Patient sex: M
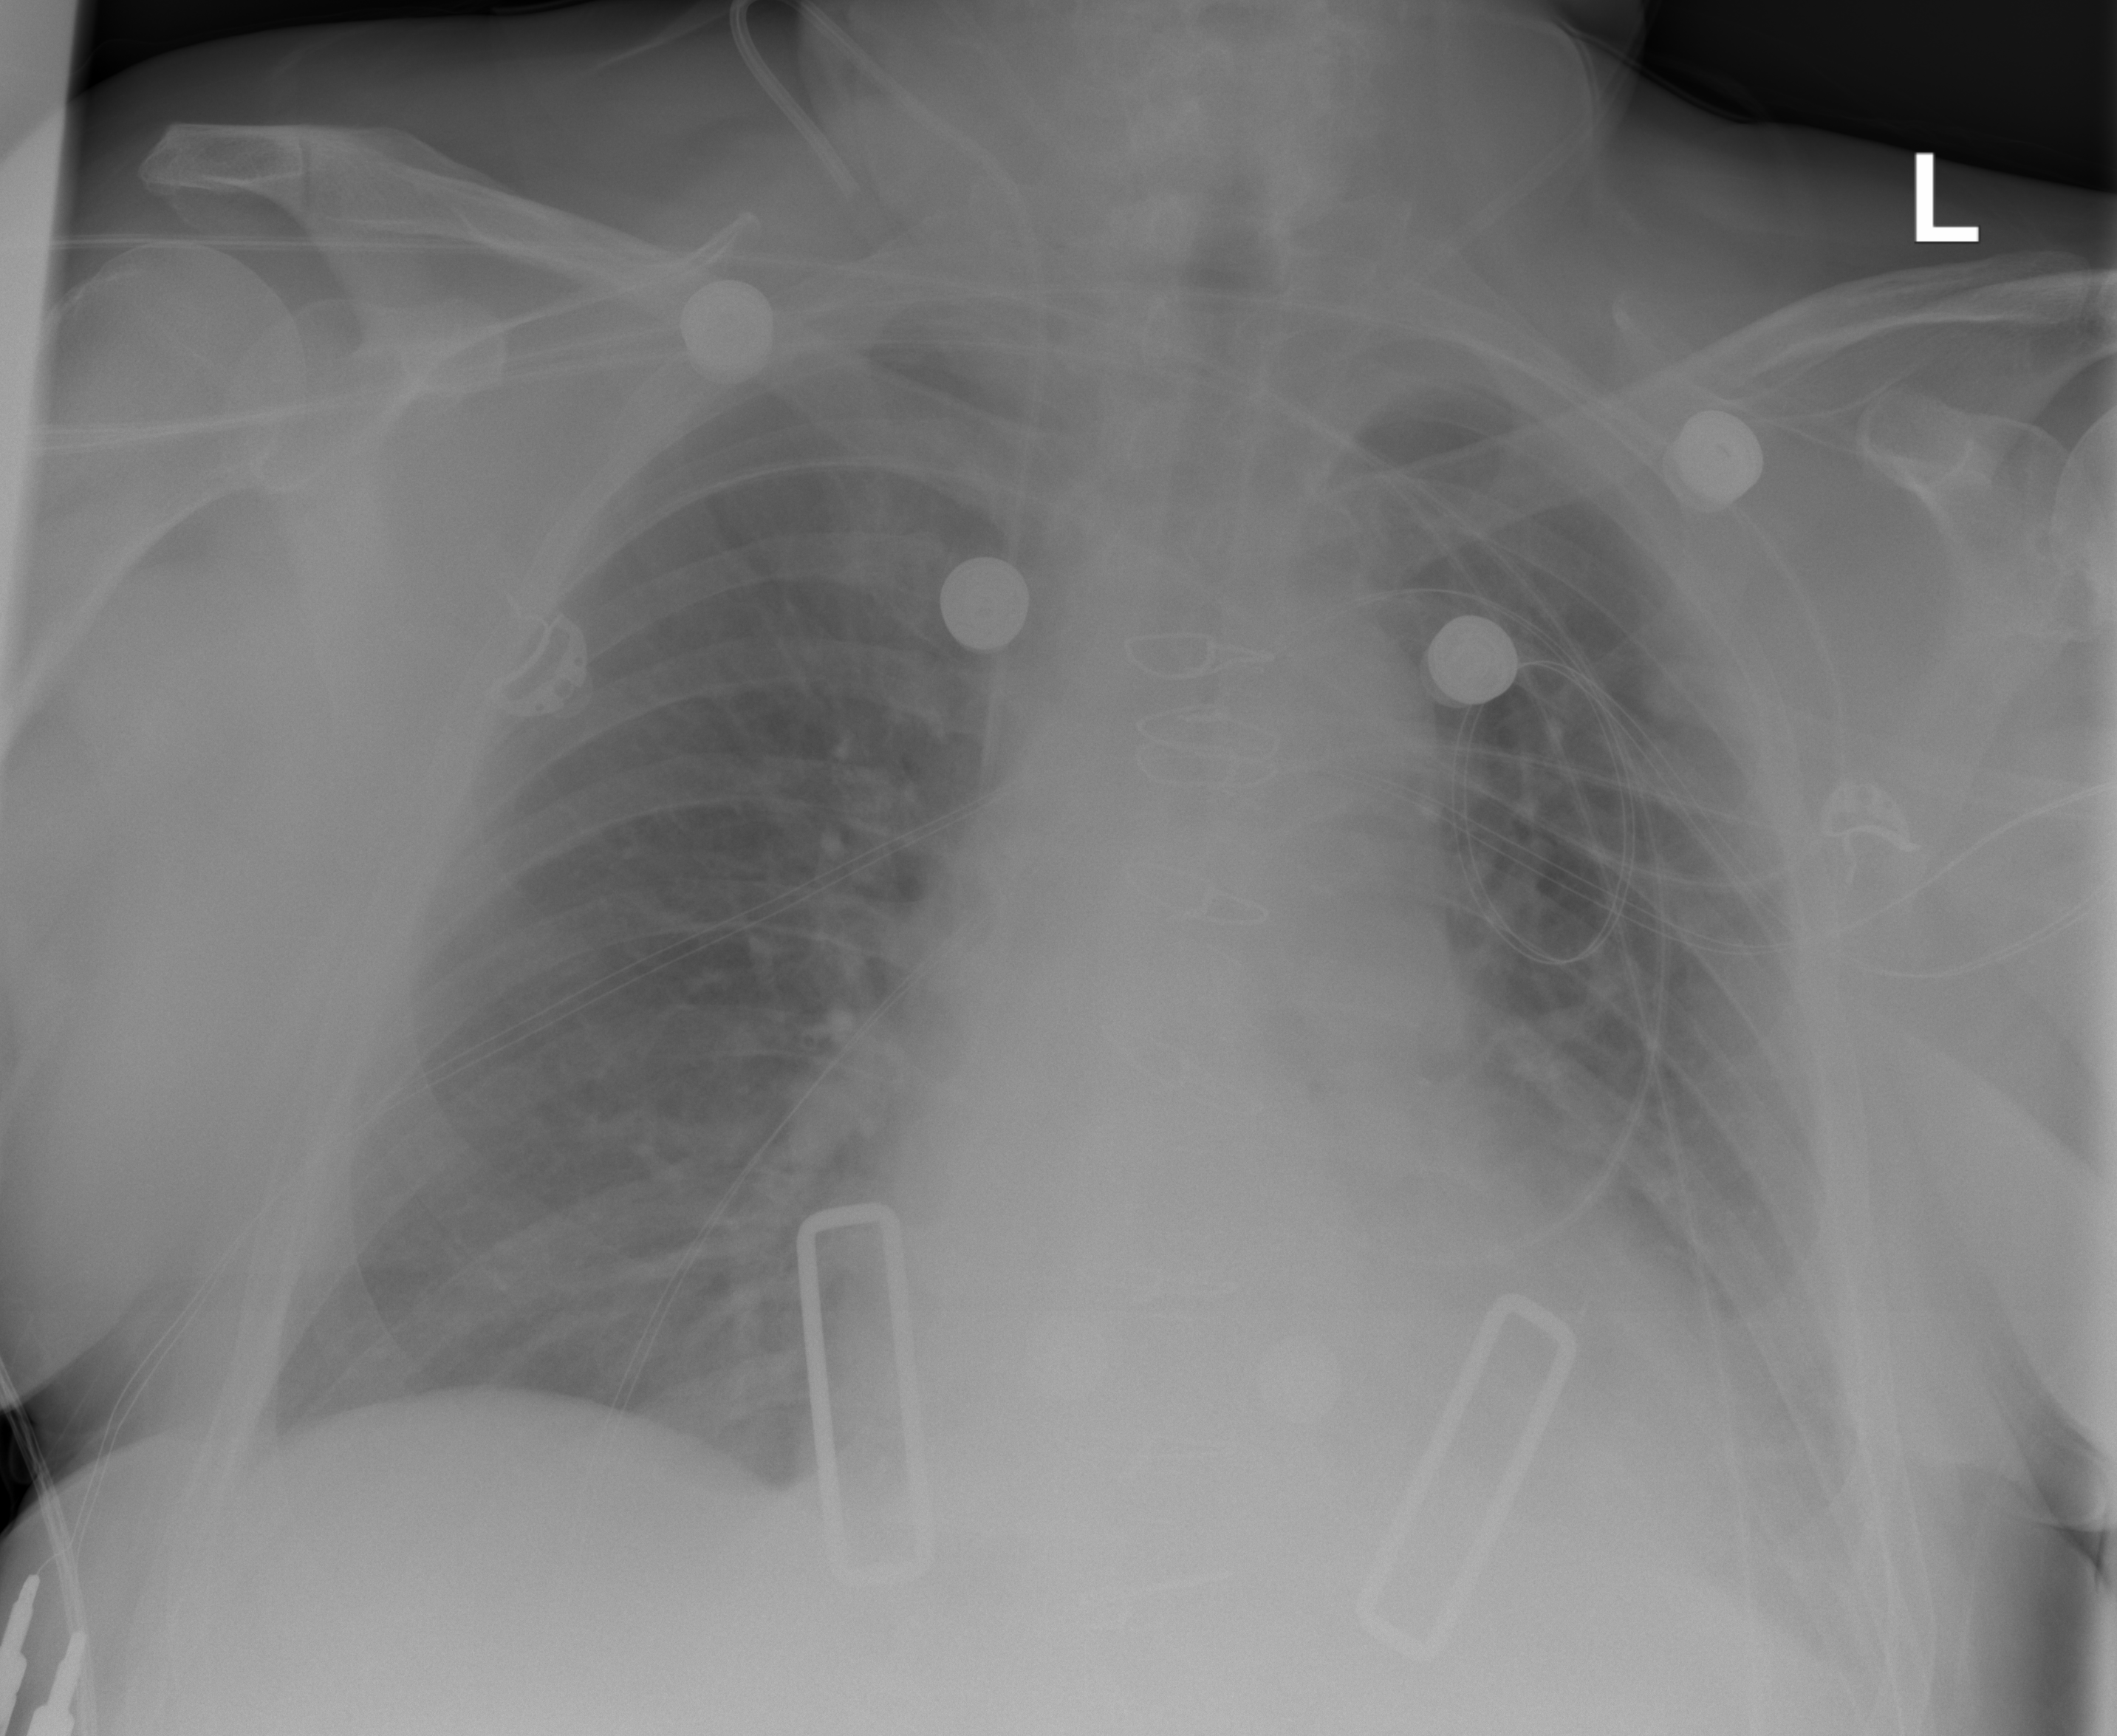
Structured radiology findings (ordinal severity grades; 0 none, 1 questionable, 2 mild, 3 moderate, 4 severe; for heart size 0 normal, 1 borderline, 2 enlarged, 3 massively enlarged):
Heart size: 2
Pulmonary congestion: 0
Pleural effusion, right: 0
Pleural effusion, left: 2
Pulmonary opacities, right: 0
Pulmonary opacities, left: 0
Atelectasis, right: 0
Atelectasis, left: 2